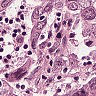
Metastatic tissue present: yes